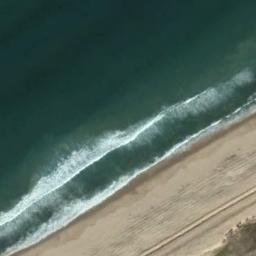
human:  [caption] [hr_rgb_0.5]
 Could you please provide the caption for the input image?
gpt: There are green Spaces beside the beach .

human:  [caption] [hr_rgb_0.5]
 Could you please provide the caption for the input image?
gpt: Dark green seas are gradually pouring into earth-colored sandy beaches .

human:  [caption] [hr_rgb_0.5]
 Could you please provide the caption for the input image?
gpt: The beach with khaki sand and the color of the seawater is dark green .

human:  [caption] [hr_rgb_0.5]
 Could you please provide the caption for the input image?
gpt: Huge waves beat the yellow beach .

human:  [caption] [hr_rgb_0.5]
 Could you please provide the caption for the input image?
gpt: There is a road near the beach .